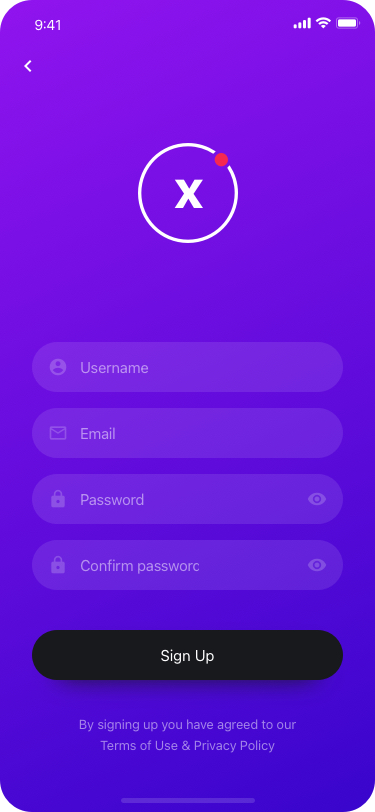
Text in this UI design:
By signing up you have agreed to our
Terms of Use & Privacy Policy
Sign Up
Username
Email
Password
Confirm password